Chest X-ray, PA view. Patient: 60 years old, sex F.
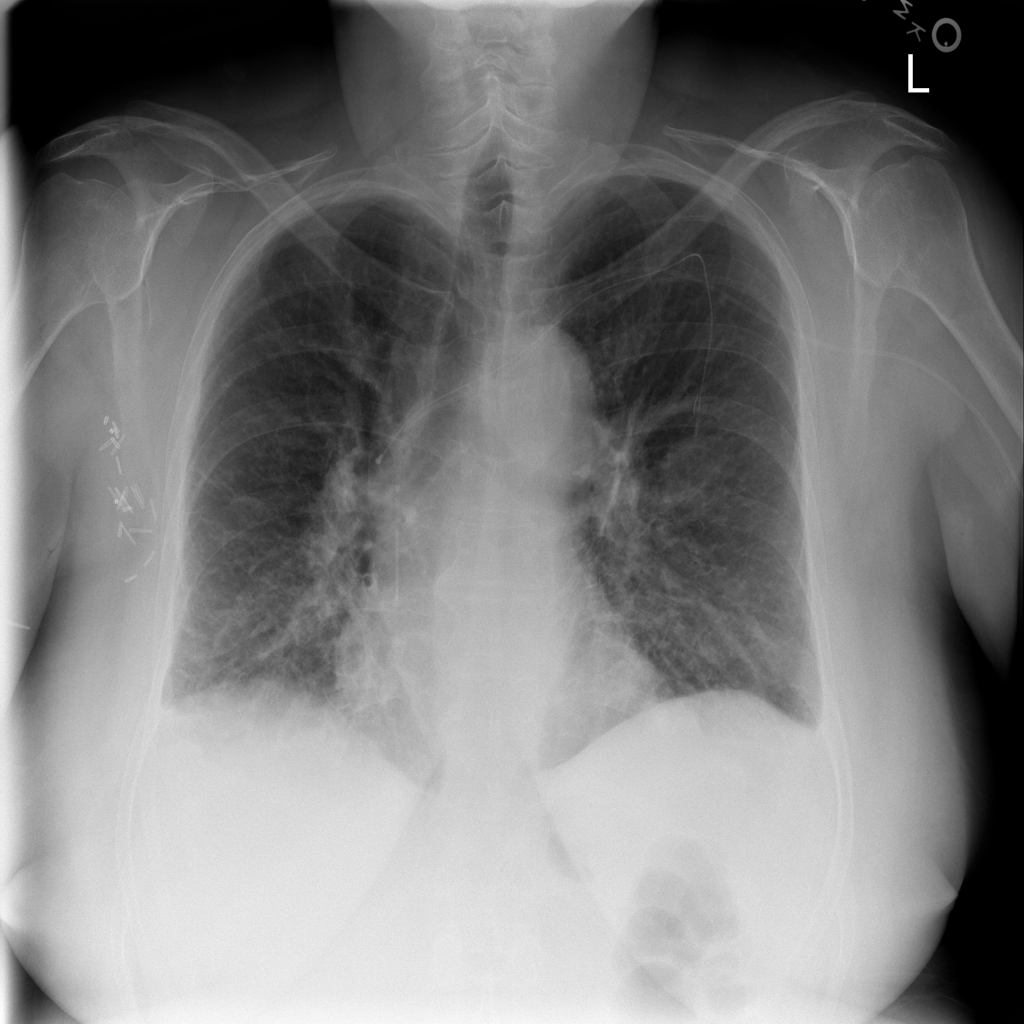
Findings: Edema, Pneumonia